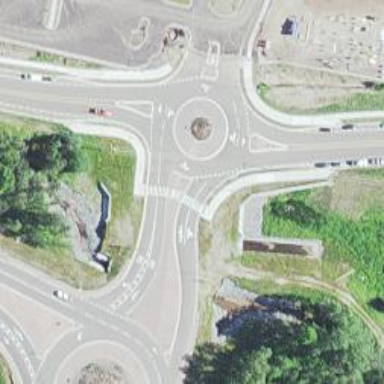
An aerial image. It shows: Tertiary road that leads to roundabout.